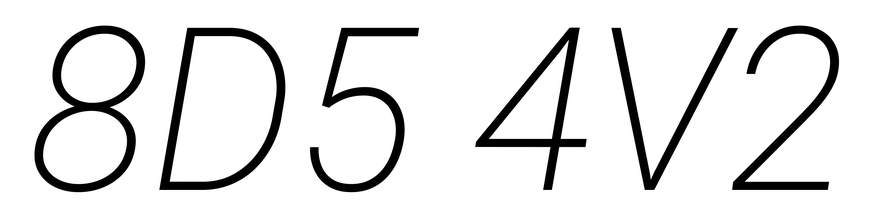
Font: Roboto-Italic_ExtraLight_Italic